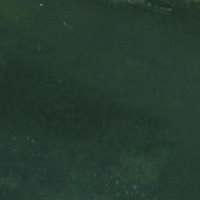
EUNIS habitat code: 14
Species observed at this site:
Cygnus olor
Aesculus hippocastanum